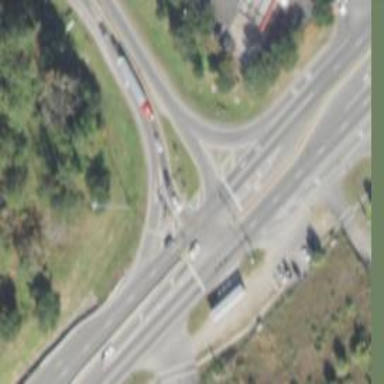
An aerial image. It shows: Solid stop line on the road marking.